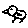
Label: bird